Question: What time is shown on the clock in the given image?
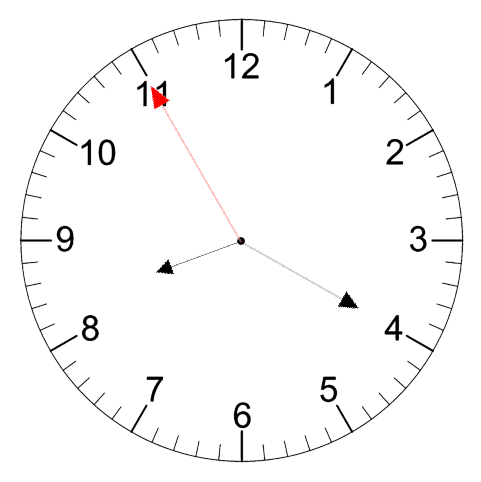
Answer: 08:19:55